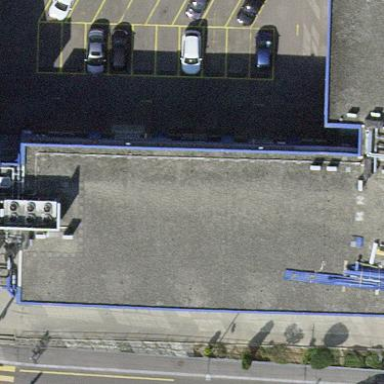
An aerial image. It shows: Industrial building.